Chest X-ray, PA view. Patient: 49 years old, sex M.
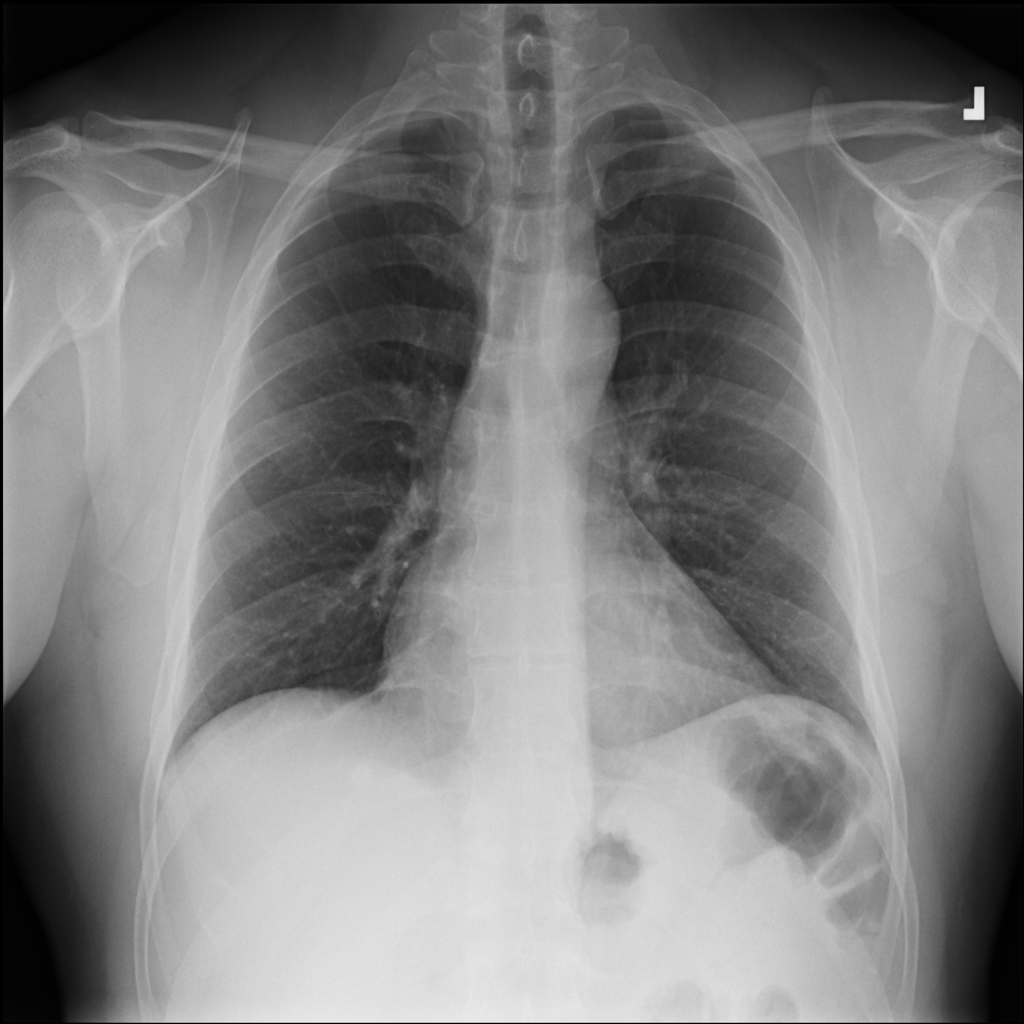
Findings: No Finding